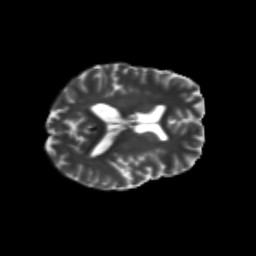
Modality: T2w
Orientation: axial
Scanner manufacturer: siemens
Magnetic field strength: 3 T
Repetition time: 9.2 s
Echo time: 0.084 s